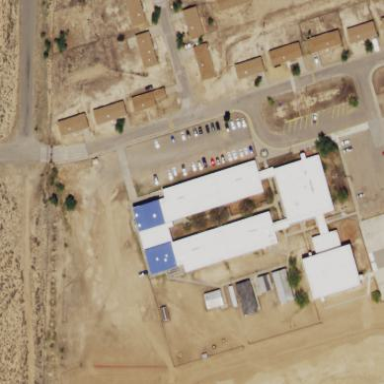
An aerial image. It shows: School building.